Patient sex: M
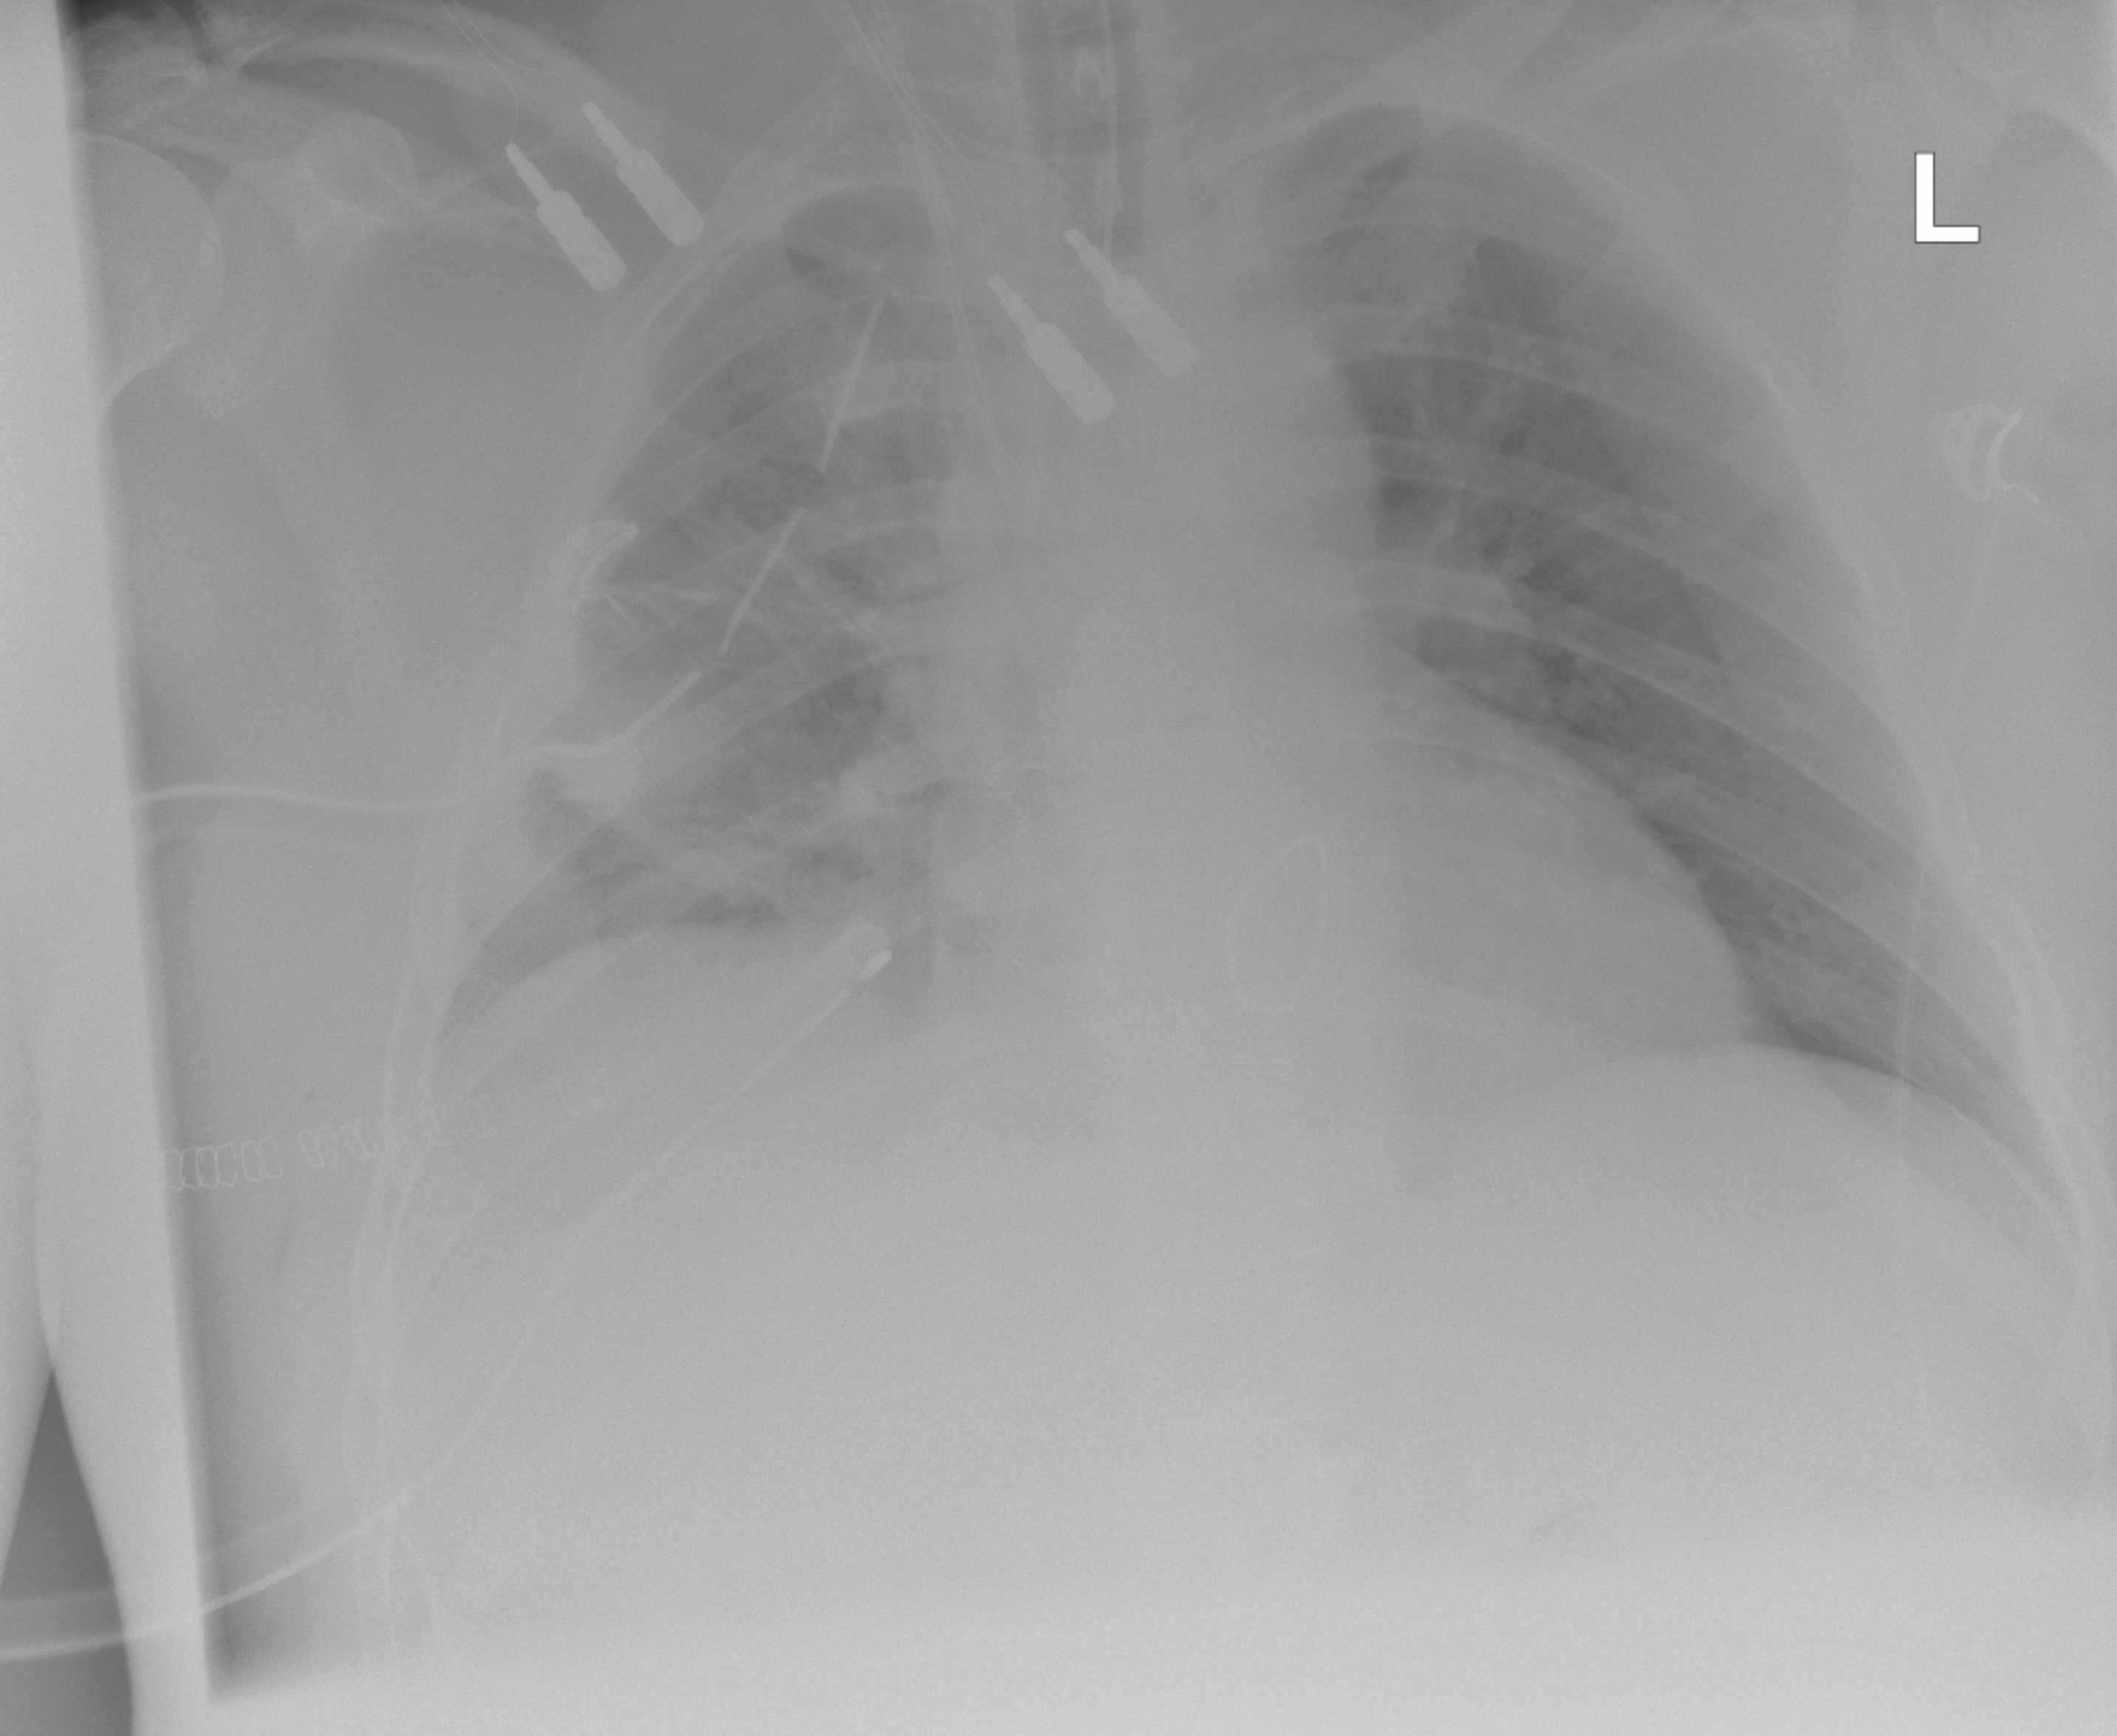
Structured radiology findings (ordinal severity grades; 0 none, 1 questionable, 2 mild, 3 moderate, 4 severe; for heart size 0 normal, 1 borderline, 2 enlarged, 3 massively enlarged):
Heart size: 1
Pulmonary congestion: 2
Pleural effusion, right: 1
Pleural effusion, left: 0
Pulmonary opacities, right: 0
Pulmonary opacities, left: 0
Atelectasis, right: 2
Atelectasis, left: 1